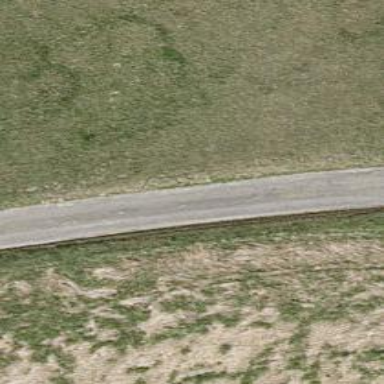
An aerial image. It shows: Unclassified road with asphalt surface.